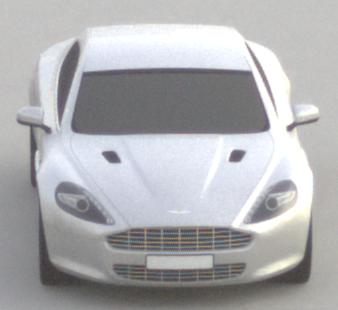
Make: Aston Martin
Model: Rapide
Detailed model: Rapide
Model produced from: 2010/03
Model produced until: 2013/07
Doors: 5
Color: white
Road condition: dry road
Daytime: sunrise or sunset
Contrast: low contrast